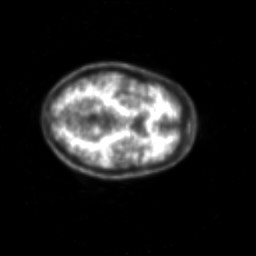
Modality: PET
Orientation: axial
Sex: female
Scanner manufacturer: siemens